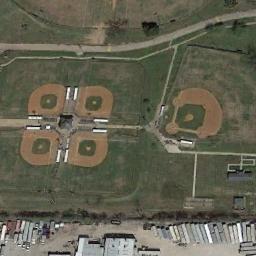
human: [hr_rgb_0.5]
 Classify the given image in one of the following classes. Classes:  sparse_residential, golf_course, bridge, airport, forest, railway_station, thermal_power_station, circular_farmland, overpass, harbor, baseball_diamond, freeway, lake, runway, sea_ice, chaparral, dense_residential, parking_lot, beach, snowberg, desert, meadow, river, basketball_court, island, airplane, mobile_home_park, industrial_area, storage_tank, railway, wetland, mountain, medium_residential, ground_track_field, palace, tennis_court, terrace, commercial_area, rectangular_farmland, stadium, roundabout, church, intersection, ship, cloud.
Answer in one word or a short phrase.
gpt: baseball_diamond